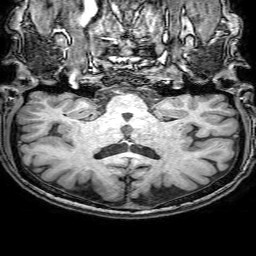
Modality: T1w
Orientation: sagittal
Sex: male
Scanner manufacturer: philips
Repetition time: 0.008146 s
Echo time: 0.00375 s